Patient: sex M, age 54
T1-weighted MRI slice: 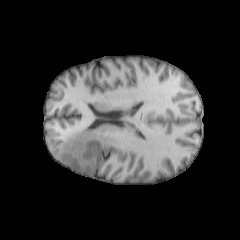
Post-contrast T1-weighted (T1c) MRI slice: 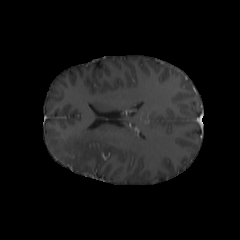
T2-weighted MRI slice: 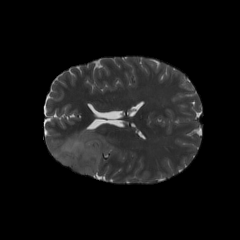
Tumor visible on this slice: yes
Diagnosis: Astrocytoma, IDH-wildtype
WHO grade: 3